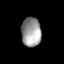
Tissue: lung
Cell type: Endothelial cells
Senescence score: 0.5521
Nuclear area (px): 564
Mean DAPI intensity: 153.732